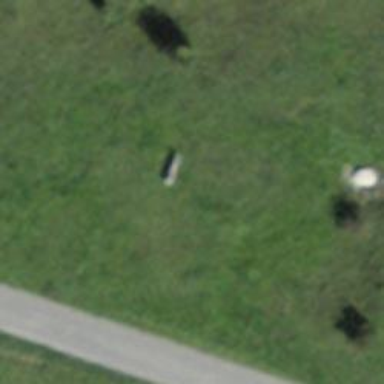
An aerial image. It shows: Bench.